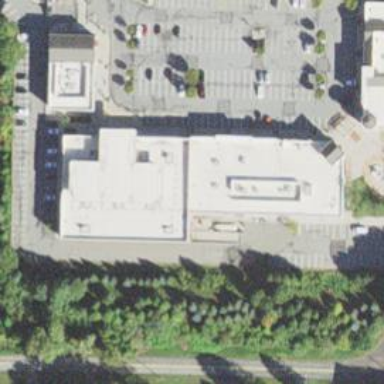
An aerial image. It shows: Retail building that houses clothes shop.